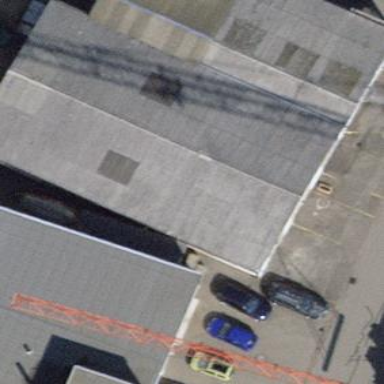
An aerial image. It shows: Industrial building.